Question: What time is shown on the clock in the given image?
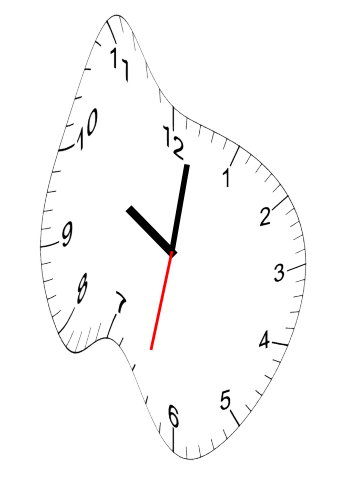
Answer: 10:01:32